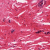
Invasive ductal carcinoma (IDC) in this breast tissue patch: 0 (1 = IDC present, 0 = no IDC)